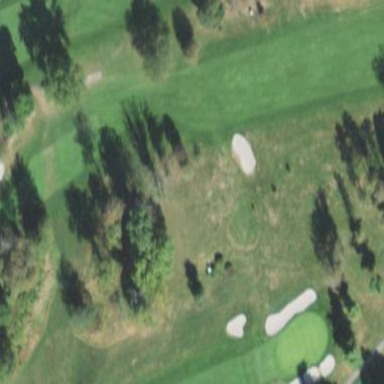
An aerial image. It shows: Golf fairway surrounded by grass.